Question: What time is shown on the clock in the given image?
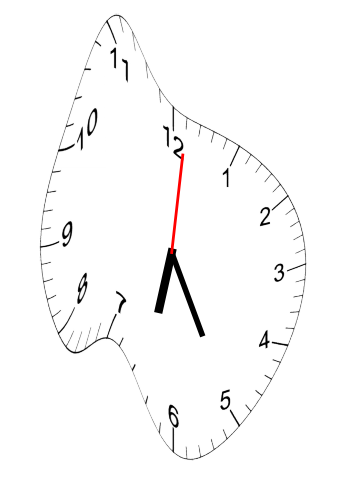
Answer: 06:25:01